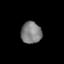
Tissue: lung
Cell type: Epithelial cells
Senescence score: 0.2273
Nuclear area (px): 443
Mean DAPI intensity: 126.467